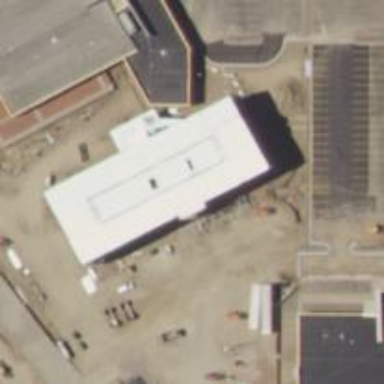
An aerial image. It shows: Building.